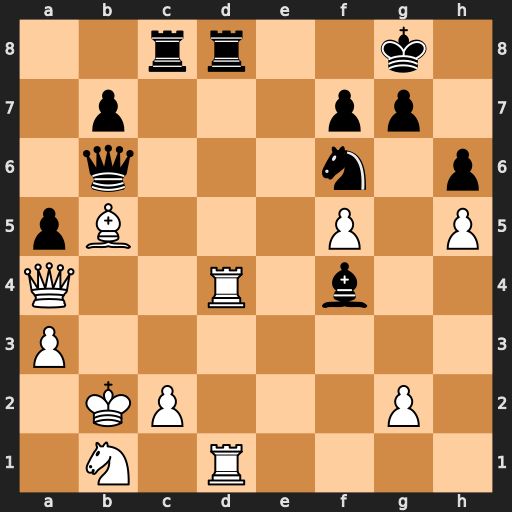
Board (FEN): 2rr2k1/1p3pp1/1q3n1p/pB3P1P/Q2R1b2/P7/1KP3P1/1N1R4
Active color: w
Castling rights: -
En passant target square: -
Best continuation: Rxd8+ Rxd8 Rxd8+ Qxd8 Qxf4